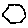
Label: hexagon